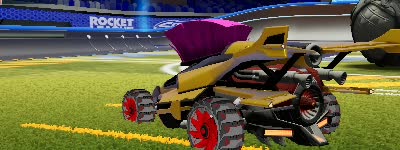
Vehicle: aftershock